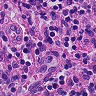
Metastatic tissue present: no